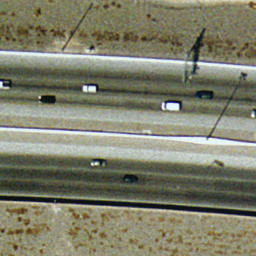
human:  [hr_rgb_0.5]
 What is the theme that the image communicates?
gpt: freeway